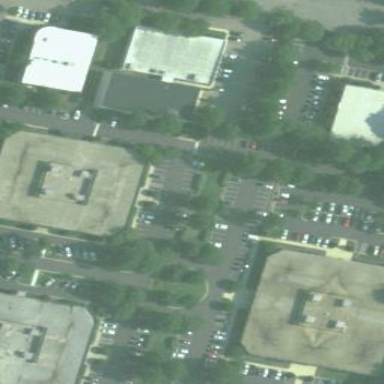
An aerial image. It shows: Commercial building.